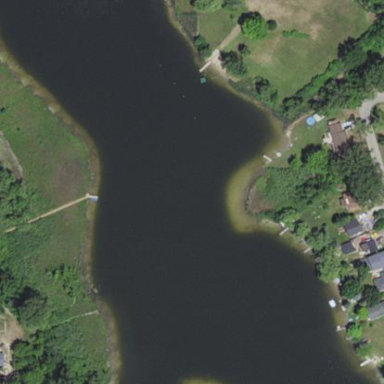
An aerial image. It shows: Lake with natural water.